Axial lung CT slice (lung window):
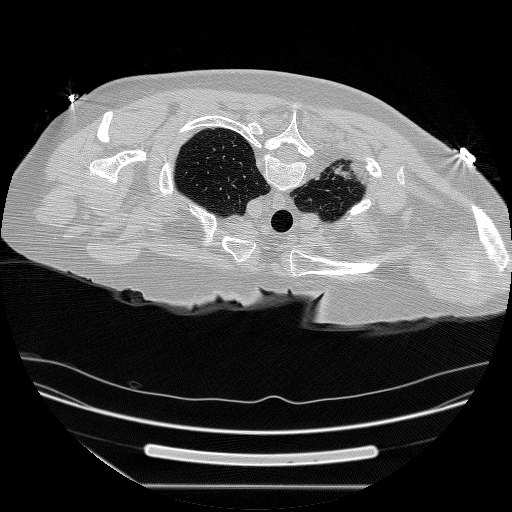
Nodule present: no